Question:
- - - - - -
: What do do with this new object, presuming the mutator call came from an immutable object?
- - - - -
: Where does this stop? Doesn't there have to be a mutable object somewhere to at least save the topmost instance?
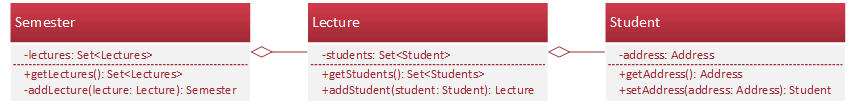
Answer: This is the idea of functional programming. Everything is immutable, no function call is allowed to have side-effects. The only way to mutate complex objects, like in your example, is to re-create the parent objects.
Now the question is how to alter the program state. Therefore, we first think about the stack. It contains the values of all local variables as well as the value of all parameters to the called functions. We can create new values by calling new functions. We can discard values by returning from a function. Thus, we can mutate the program state by calling functions. However, it is not always possible to return from the function to discard its local variables, because we might want to only discard some of the local variables, but need to keep the value of others for further operations. In this case, we simply cannot return, but we need to call another function and pass only some of the local variables to it. Now, to prevent a stack overflow, functional languages have a feature which is called tail call optimization, which is able to remove unnecessary entries from the call stack. An entry of the call stack is unnecessary if the only thing that is left to do for the associated function is to return the value of the function that was called by itself. In this case, there is no point in keeping the call stack entry. By removing the unnecessary call stack entry, the values of the otherwise unused local variables is discarded. You might want to read about it <URL> is related to this.
Again, this is the idea of purely functional programming languages like <URL> are available in these languages, but are rarely seen in imperative/object oriented programming languages.
I like to have immutable values at the leaves of my program memory. However, the code to compose these immutable values, which actually forms the application logic does contain mutable state. For me, this combines the advantages of both worlds. However, this seems to be a matter of preference.